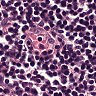
Metastatic tissue present: no